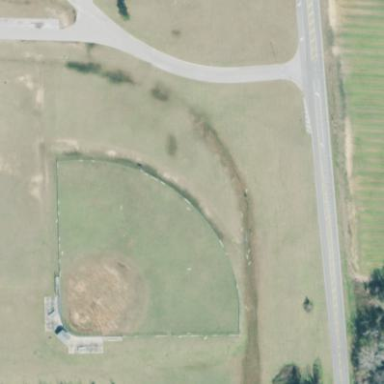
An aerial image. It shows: Baseball pitch for leisure and sports activities.